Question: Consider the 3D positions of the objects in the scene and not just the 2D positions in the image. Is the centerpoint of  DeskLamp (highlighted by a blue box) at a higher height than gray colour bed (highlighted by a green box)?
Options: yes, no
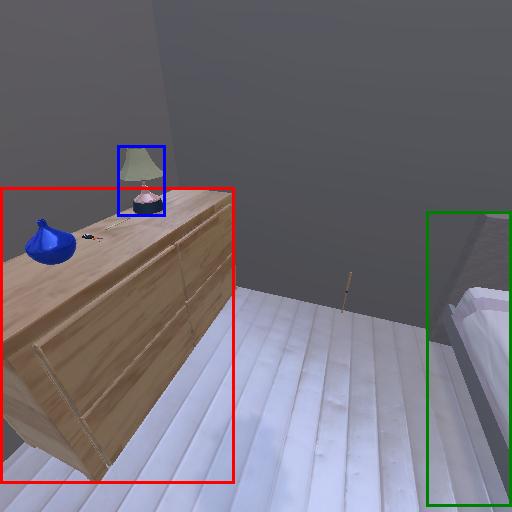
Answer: yes